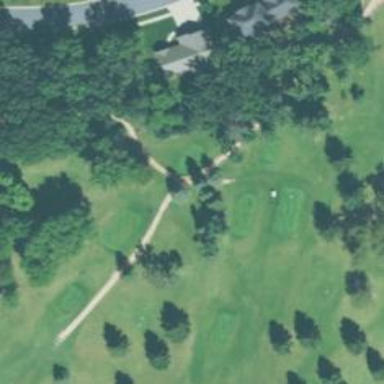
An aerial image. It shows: Path for both roads and golfers.